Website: crate-barrel
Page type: customer-info-address
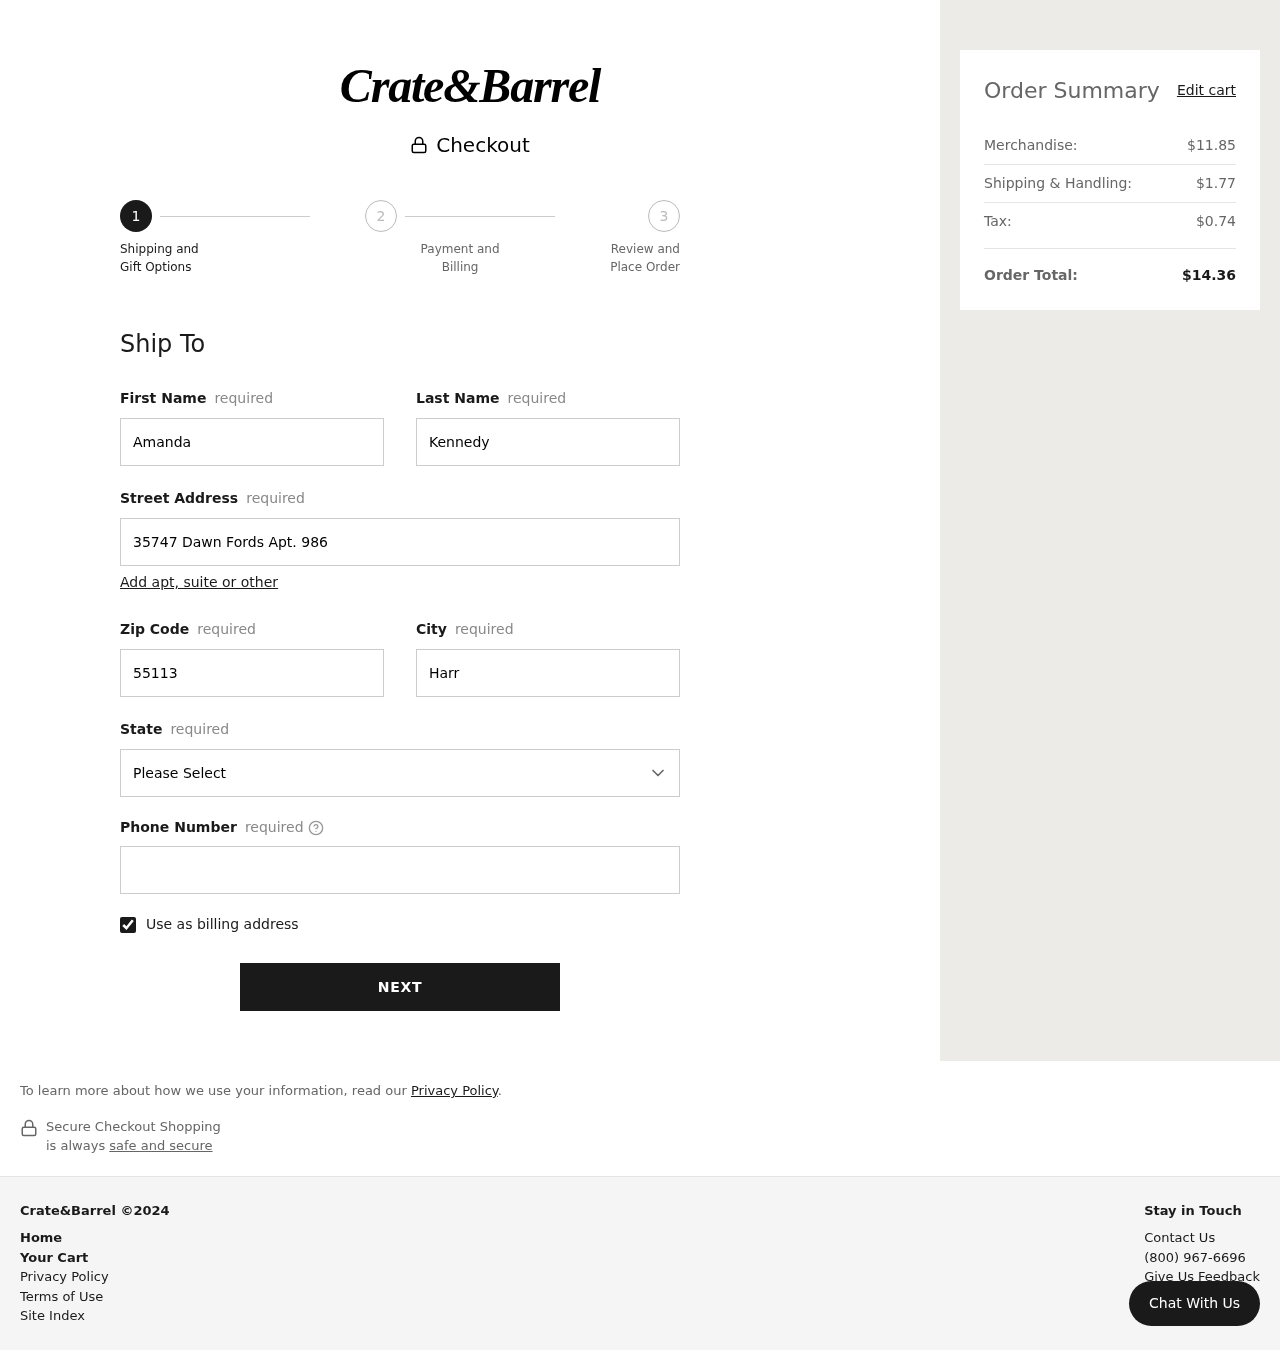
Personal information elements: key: PII_CITY
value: Harrisshire
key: PII_FIRSTNAME
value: Amanda
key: PII_LASTNAME
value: Kennedy
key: PII_PHONE
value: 5619394635
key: PII_POSTCODE
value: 55113
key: PII_STATE
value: Minnesota
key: PII_STREET
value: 35747 Dawn Fords Apt. 986
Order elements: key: ORDER_SUBTOTAL
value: $11.85
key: ORDER_SHIPPING_COST
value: $1.77
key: ORDER_TAX
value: $0.74
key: ORDER_TOTAL
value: $14.36